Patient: sex F, age 61
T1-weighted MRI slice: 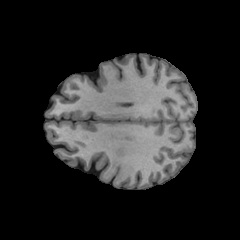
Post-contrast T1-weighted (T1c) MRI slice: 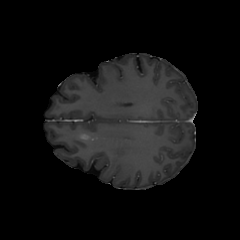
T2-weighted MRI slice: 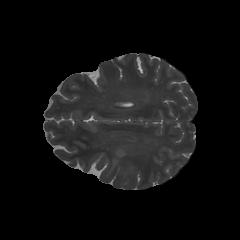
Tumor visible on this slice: yes
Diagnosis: Glioblastoma, IDH-wildtype
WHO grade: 4